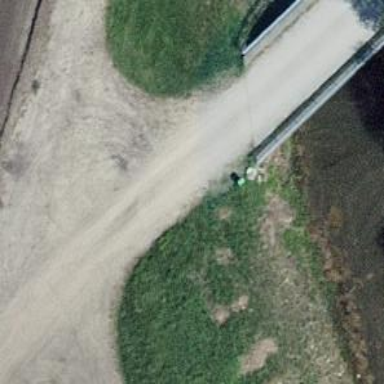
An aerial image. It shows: Track road with grade3 tracktype. The road has bridge.